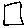
Label: square